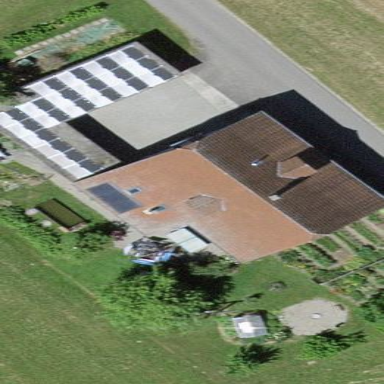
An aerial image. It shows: Farmyard area.